Question: I try to attach a on select event to my Android 'android.widget.Spinner'
I know 'Spinner.setOnItemSelectedListener' exist but not work as I want,
The problem with the 'setOnItemSelectedListener' is that method is call while the spinner is load with a Adapter and as predefine a item is select.
I want a interface for get a event while a "user" select a item from the Spinner by use the tuch screen. Also a event that only is call while the use select a item and not the program select a item.
I want a event that is call while the use select a item from this spinner dialog.

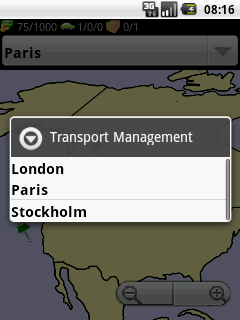
Answer: I have finally find a solution that works for me, by look at the code on <URL>
I found out how to prevent or attach more code to this code part that is run while the use will show the dropdown list and then create my one instace of Spinner.
My spinner class has a use define interface 'OnSelectSpinnerListener' that will be run while the user tuch the spinner and then select a item from the spinner list.
'''
/**
* Create a DropDown Spinner/Select List, that also has some event for detect
* action do by the use and action do by the system.
*
* Use {@link OnSelectSpinnerListener} for attach a listener to this
* SelectSpinner.
*/
public class SelectSpinner extends Spinner {
public interface OnSelectSpinnerListener {
/**
* Call before the drop down menu is show that allow use to select one
* of the item from the Spinner.
*/
public void onOpenSelectMenu();
/**
* Call while the use press a button or item for select this. This will
* not be call while the system set a select value for the spinner. Use {@link SelectSpinner#setOnItemSelectedListener(android.widget.AdapterView.OnItemSelectedListener)}
* for get all event while a item is set to the spinner.
*
* @param index Select item as Index
* @param object Select item as Object
*/
public void onItemSelectByUser(int index, Object object);
}
private OnSelectSpinnerListener onSelectSpinnerListener;
public SelectSpinner(Context context) {
super(context);
}
public SelectSpinner(Context context, AttributeSet attrs) {
super(context, attrs);
}
public SelectSpinner(Context context, AttributeSet attrs, int defStyle) {
super(context, attrs, defStyle);
}
public OnSelectSpinnerListener getOnSelectSpinnerListener() {
return onSelectSpinnerListener;
}
public void setOnSelectSpinnerListener(OnSelectSpinnerListener onSelectSpinnerListener) {
this.onSelectSpinnerListener = onSelectSpinnerListener;
}
@Override
public void onClick(DialogInterface dialog, int which) {
super.onClick(dialog, which);
if (this.onSelectSpinnerListener != null) {
Object item = super.getItemAtPosition(which);
this.onSelectSpinnerListener.onItemSelectByUser(which, item);
}
}
@Override
public boolean performClick() {
if (this.onSelectSpinnerListener != null) {
this.onSelectSpinnerListener.onOpenSelectMenu();
}
return super.performClick();
}
}
'''